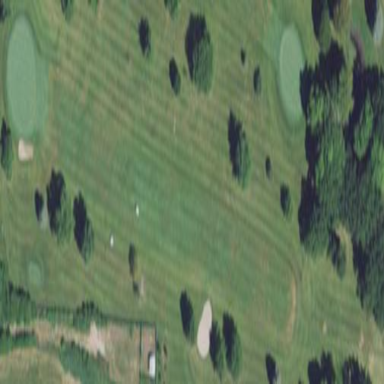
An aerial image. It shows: Golf fairway surrounded by grass.